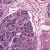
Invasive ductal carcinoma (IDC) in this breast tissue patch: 0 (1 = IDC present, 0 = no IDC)